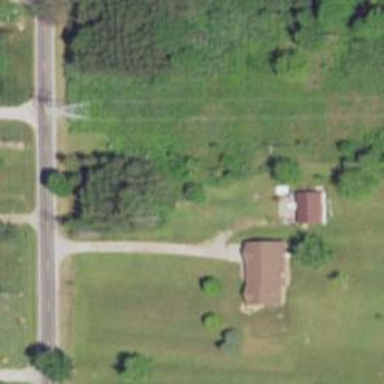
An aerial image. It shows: Driveway leading to service road.